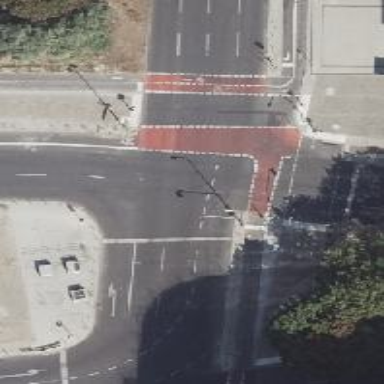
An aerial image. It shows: Road with traffic signals.